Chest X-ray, PA view. Patient: 43 years old, sex M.
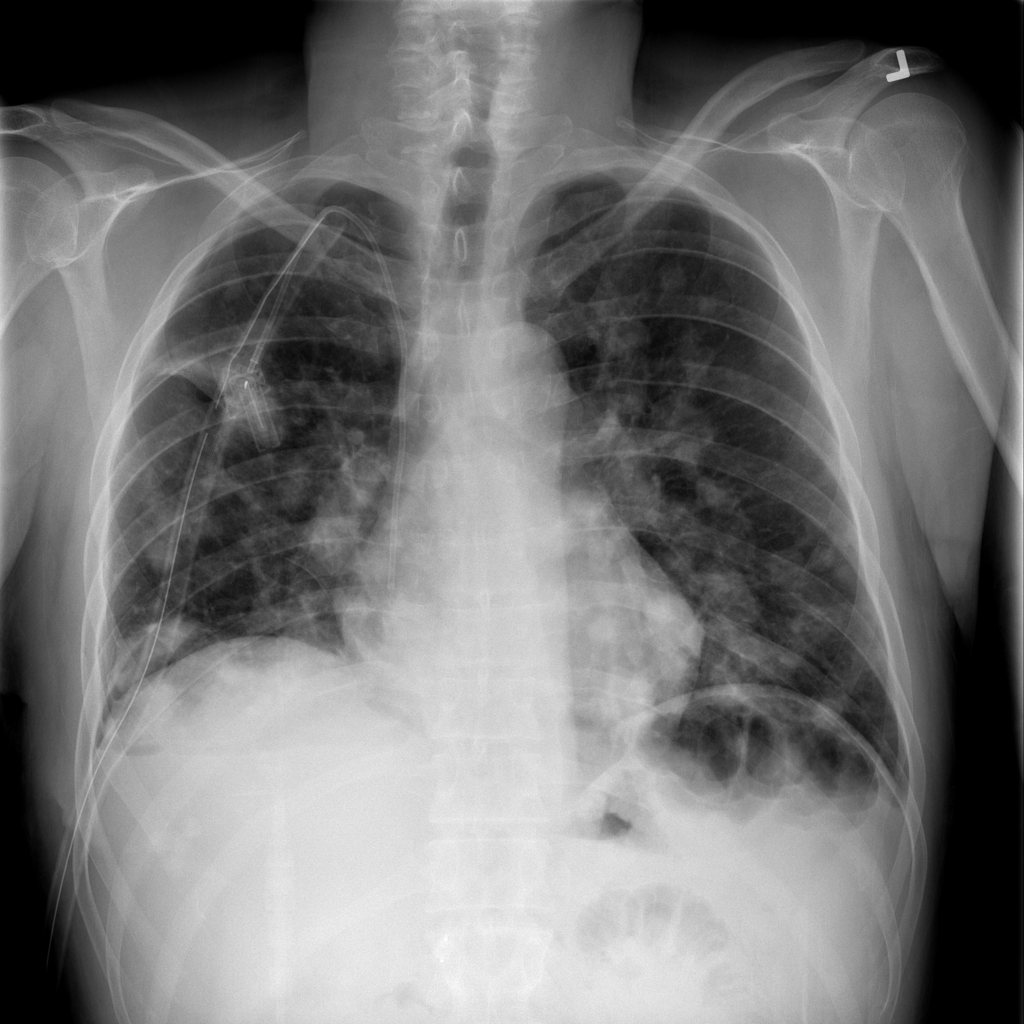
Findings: Nodule